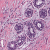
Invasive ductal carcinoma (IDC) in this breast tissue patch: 0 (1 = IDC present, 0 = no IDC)